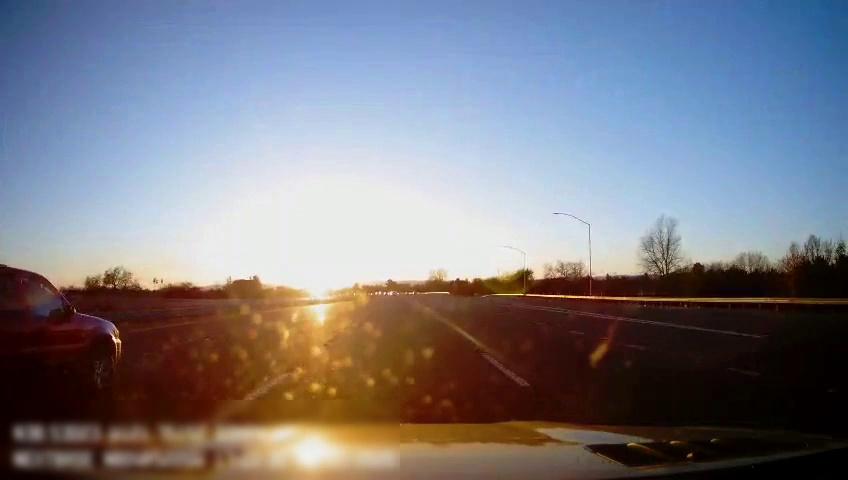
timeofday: Day
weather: Sunny
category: Drivable Space
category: Vehicles | SUV
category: Lanes | Alternate Lane
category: Lanes | Alternate Lane
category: Lanes | Current Lane
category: Lanes | Current Lane
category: Lanes | Alternate Lane
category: Lanes | Alternate Lane
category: Lanes | Alternate Lane